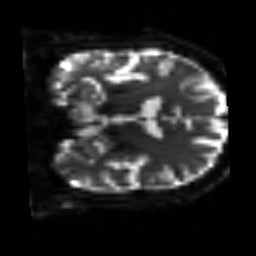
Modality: sbref
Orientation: coronal
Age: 54
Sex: male
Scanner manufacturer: siemens
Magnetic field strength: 3 T
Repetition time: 3.2 s
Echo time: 0.081 s